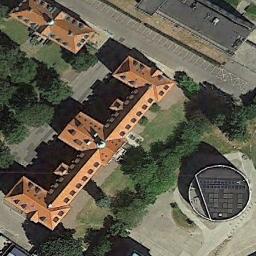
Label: church